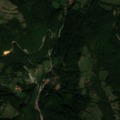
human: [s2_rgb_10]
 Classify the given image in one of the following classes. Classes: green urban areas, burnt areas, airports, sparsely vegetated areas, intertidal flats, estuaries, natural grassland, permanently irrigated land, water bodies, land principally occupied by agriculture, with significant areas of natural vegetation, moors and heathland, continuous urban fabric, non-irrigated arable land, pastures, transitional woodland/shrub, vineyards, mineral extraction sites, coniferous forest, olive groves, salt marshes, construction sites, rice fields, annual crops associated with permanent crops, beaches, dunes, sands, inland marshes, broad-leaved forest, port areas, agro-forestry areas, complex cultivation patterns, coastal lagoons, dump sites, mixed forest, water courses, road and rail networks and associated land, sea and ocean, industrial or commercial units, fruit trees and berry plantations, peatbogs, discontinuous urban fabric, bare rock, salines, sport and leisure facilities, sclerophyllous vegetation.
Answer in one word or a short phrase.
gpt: complex cultivation patterns, land principally occupied by agriculture, with significant areas of natural vegetation, transitional woodland/shrub